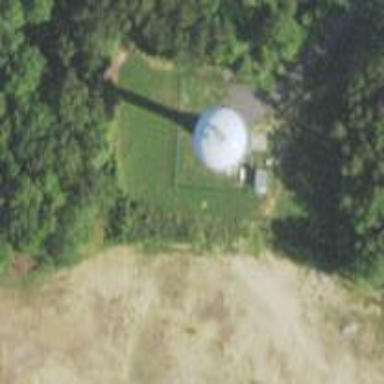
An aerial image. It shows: Water tower that is man-made.